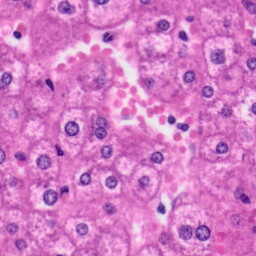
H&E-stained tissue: Liver